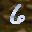
Label: 6